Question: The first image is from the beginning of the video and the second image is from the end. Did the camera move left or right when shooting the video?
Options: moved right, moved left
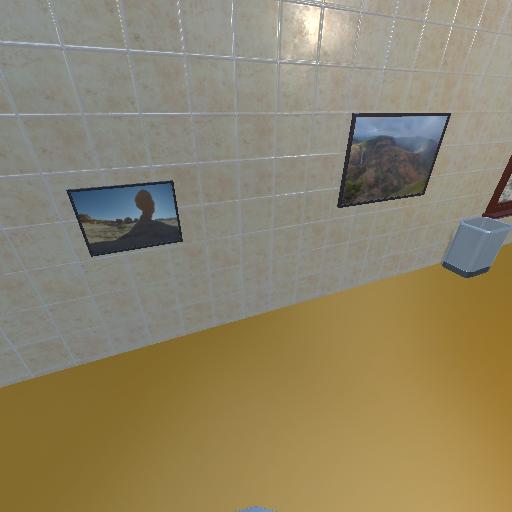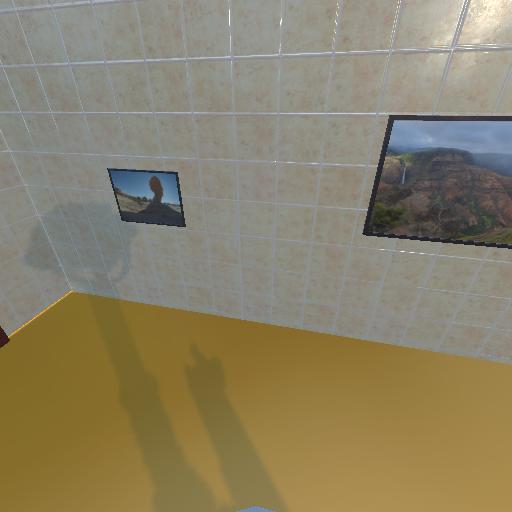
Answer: moved right